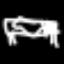
Label: bed